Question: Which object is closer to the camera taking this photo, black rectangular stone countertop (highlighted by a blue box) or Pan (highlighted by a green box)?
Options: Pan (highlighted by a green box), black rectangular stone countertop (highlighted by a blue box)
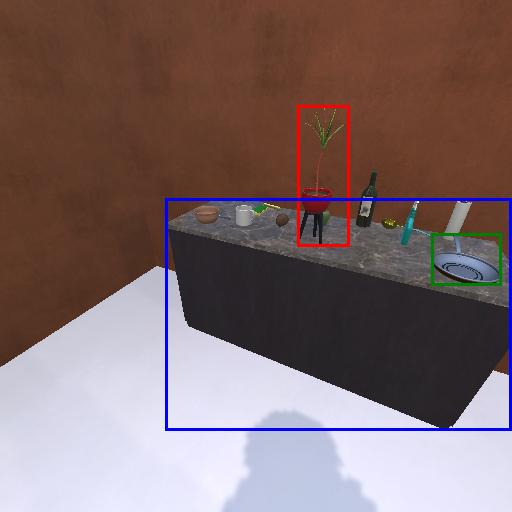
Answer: Pan (highlighted by a green box)